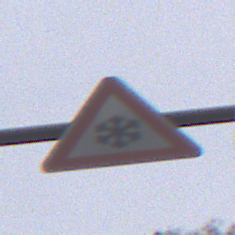
Verkehrszeichen: SchneeOderEisglaette
Umgebung: Outdoor, Nature
Tageszeit: Midday
Wetter: Overcast
Licht: Natural
Jahreszeit: Autumn
Kontrast: LowContrast